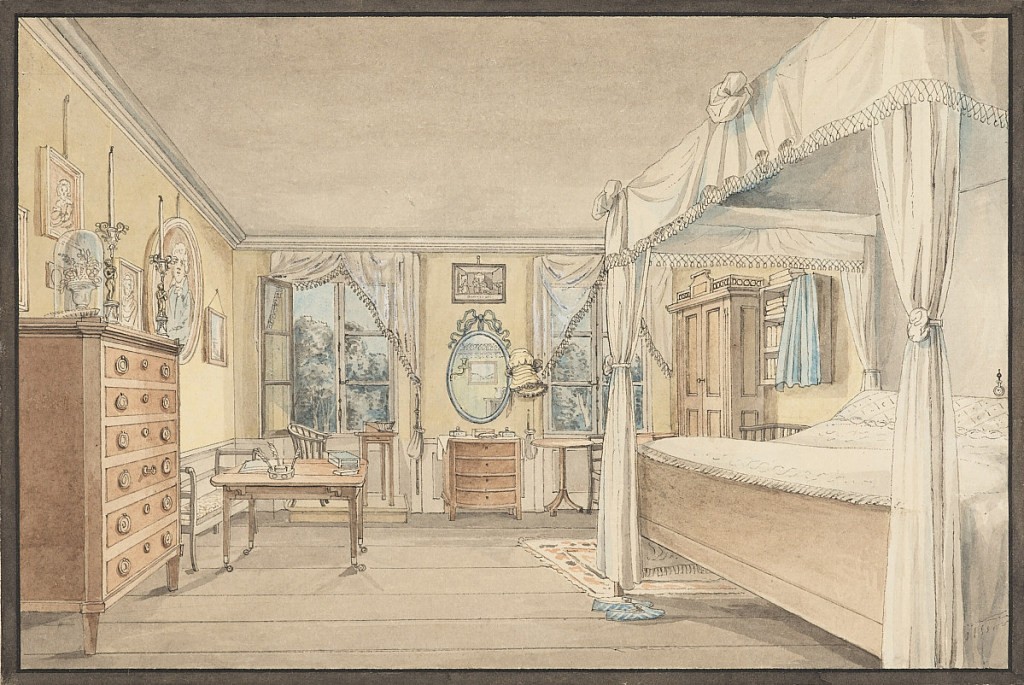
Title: Interior of a Bedroom
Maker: Unknown
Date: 1820s
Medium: Brush and watercolor on white wove paper
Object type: Drawing
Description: This view features a woman's bedroom, identified as such by the bonnet next to the ribbon-framed mirror and the blue slippers at the foot of the bed. Scandinavian design is shown in the bed at the right, draped in white cotton; curtains-to-match hang at the large French windows in the rear of the room. The ash-colored wooden furniture along with the wide wood planked floor and buff-colored walls indicate that this may be a summer retreat or hotel. Views of the countryside are seen through the windows.